Question: When I have the Web Developer tool open and inspecting a page, sometimes I wish to select an element and copy (i.e. grab the entire text) of its CSS selector.
I mean this:

For some reason the text in that box is not selectable, and right click shows no menu or options.
Is there a way to grab or export that text so I can process it in my code?
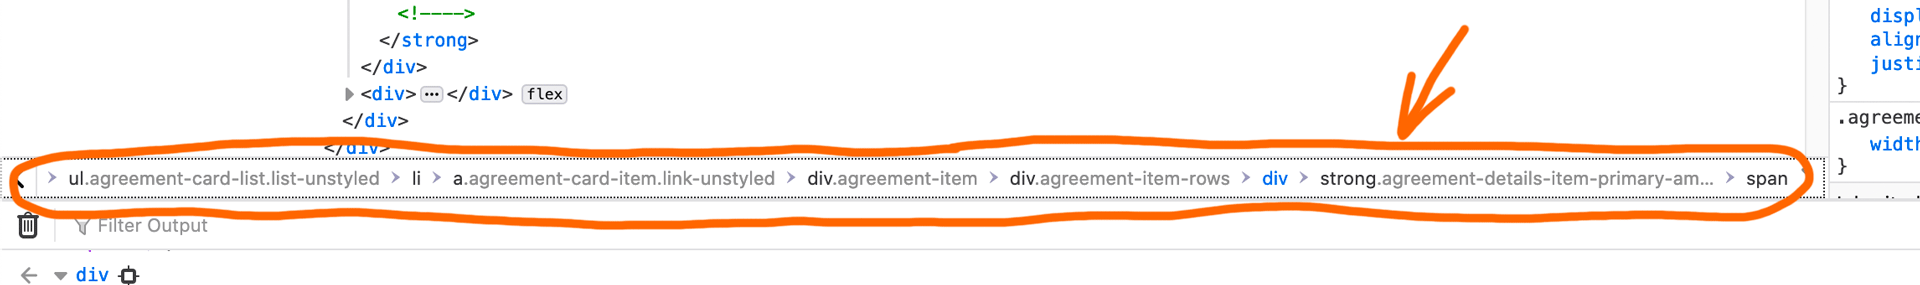
Answer: Right-click the element in the inspector, choose the Copy submenu, and each browser gives you slightly different options:
- Chrome (and other Chromium-based browsers including the new Microsoft Edge) gives you the option to copy the selector, which produces a somewhat optimized but still fairly long selector that will uniquely identify the element.- Firefox gives you two options: "CSS Selector" that functions mostly the same as Chrome but gives you a much more optimized selector, and "CSS Path" that gives you the same as what you're pointing to in your screenshot, the entire path to that element starting from the root. "CSS Path" is designed for web testing tools but it's probably excessive for most other use cases, which I'm guessing is why Chrome doesn't have a similar feature.
Check out these other answers in which I explain a bit more how these features work:
- <URL>